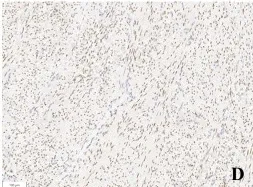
Pathology of case. SMA (+), DES (+), PR (+), ER (+), Ki-67 (<1%) was detected by immunohistochemical staining (original magnification x 10).
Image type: pathology (immunostaining)